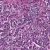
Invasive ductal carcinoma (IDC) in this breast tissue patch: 1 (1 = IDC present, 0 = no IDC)